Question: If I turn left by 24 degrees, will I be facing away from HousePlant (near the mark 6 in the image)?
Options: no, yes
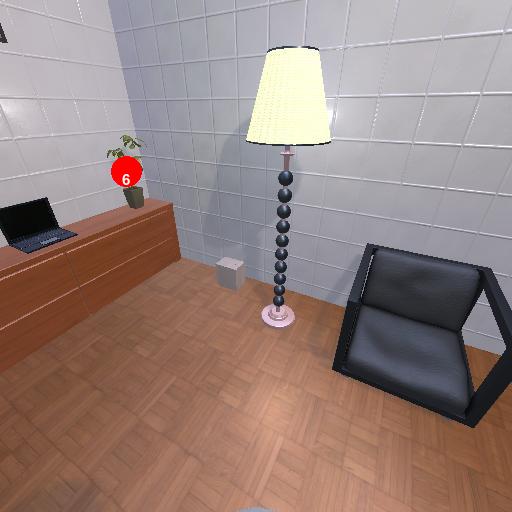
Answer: no